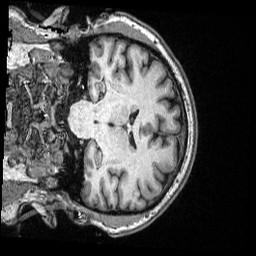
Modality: T1w
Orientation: coronal
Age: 38
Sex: male
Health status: ill
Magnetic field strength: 3 T
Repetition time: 2.53 s
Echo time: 0.00331 s